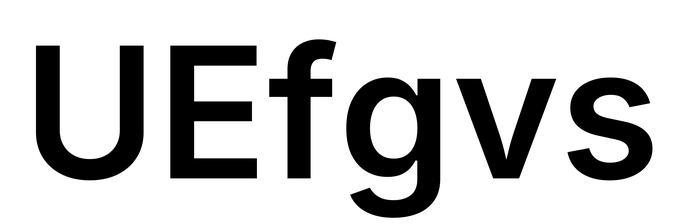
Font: Inter_SemiBold